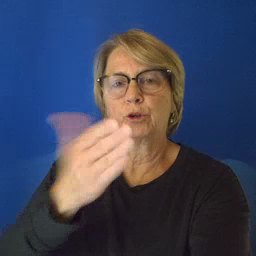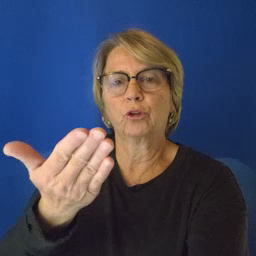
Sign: book